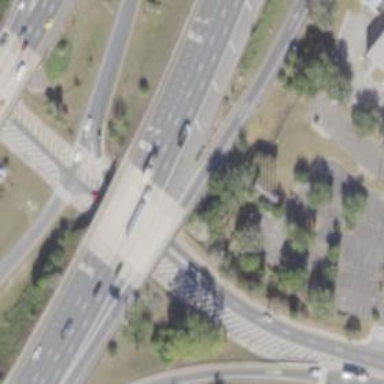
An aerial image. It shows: Bridge on motorway link.